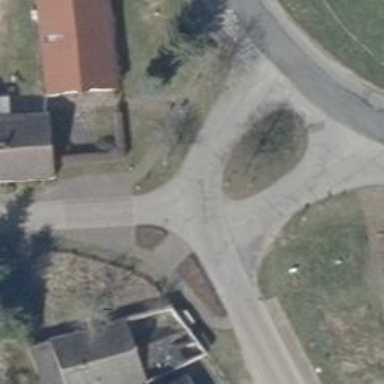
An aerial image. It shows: Residential road with asphalt surface.